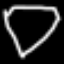
Label: diamond